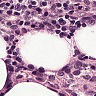
Metastatic tissue present: no